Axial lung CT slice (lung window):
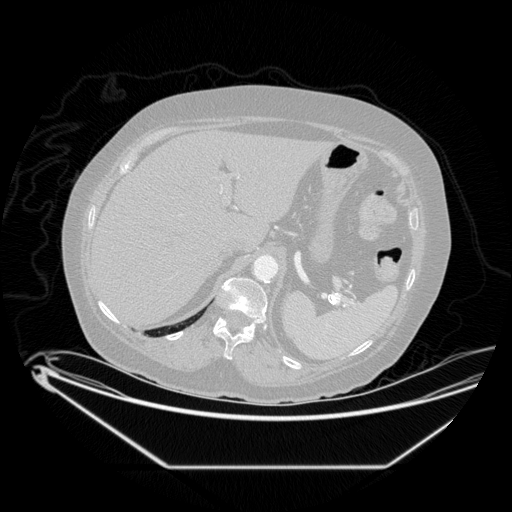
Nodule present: no